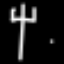
Label: fork